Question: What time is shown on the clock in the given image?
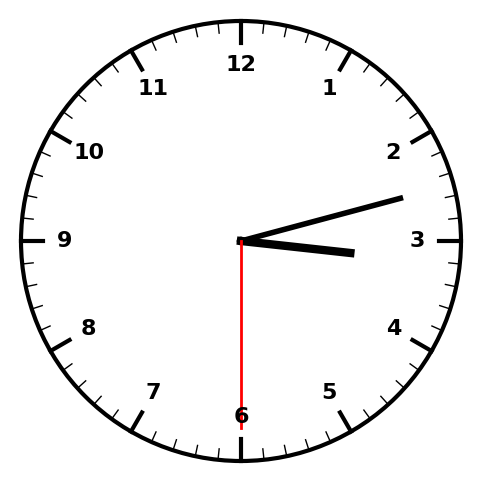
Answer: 03:12:30